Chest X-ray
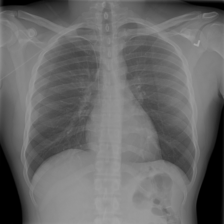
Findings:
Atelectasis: negative
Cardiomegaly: negative
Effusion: negative
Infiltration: negative
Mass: negative
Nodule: negative
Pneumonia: negative
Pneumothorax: negative
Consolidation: negative
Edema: negative
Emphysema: negative
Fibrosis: negative
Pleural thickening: negative
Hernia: negative